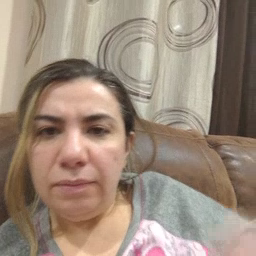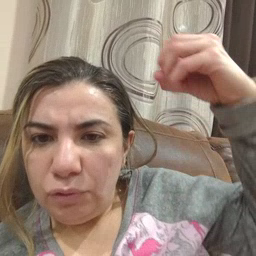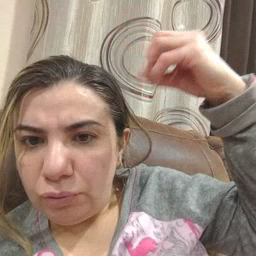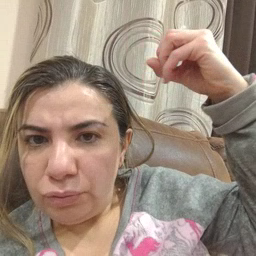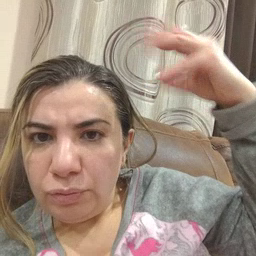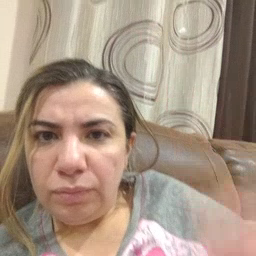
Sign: shower